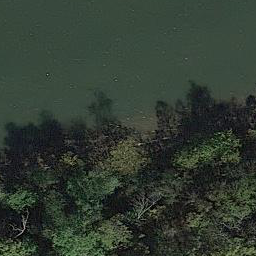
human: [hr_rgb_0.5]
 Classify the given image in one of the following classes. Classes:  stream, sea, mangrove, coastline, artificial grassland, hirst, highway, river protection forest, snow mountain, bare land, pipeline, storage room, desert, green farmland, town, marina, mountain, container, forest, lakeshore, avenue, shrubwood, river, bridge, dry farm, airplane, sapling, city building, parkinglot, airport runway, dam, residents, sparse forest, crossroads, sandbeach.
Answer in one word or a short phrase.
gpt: river protection forest